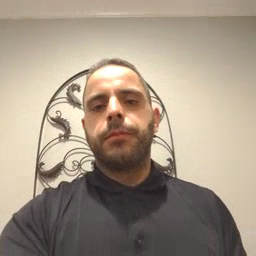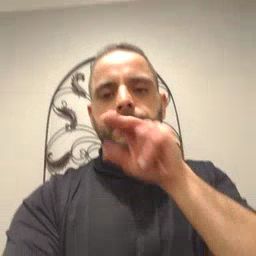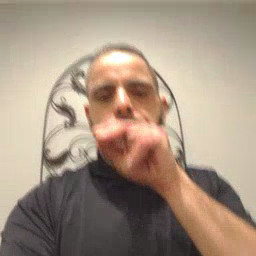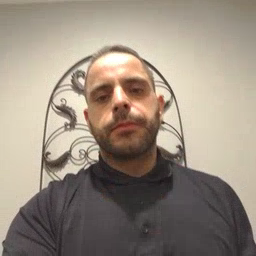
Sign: duck